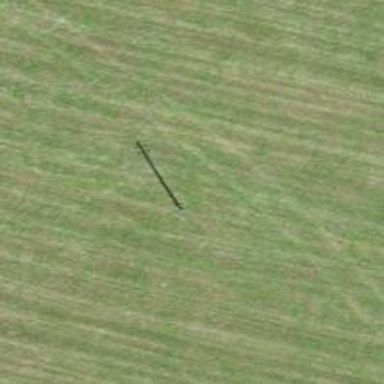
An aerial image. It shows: Minor power line.